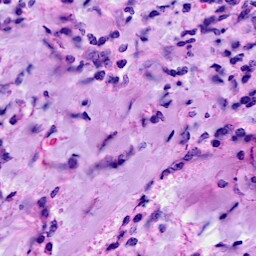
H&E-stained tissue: Breast